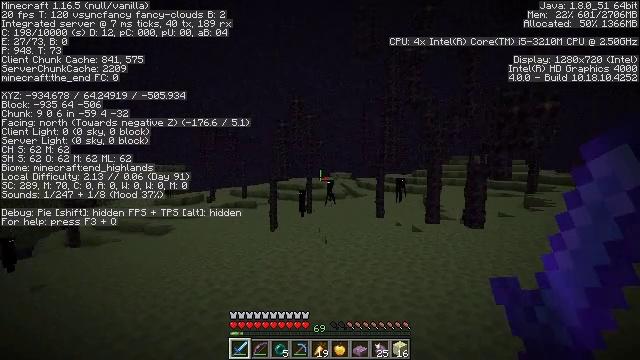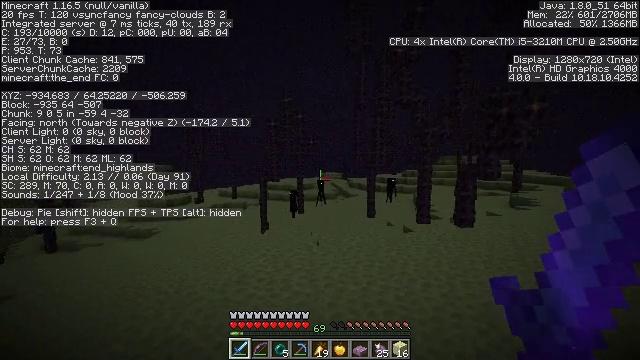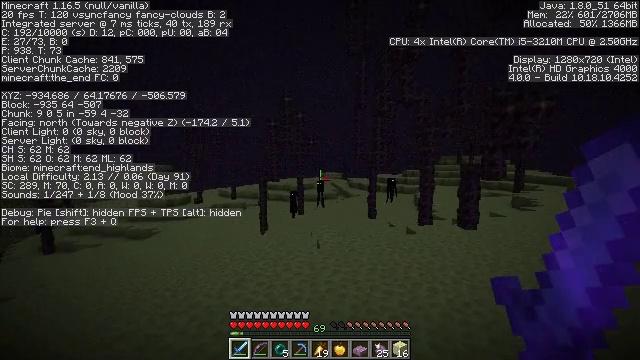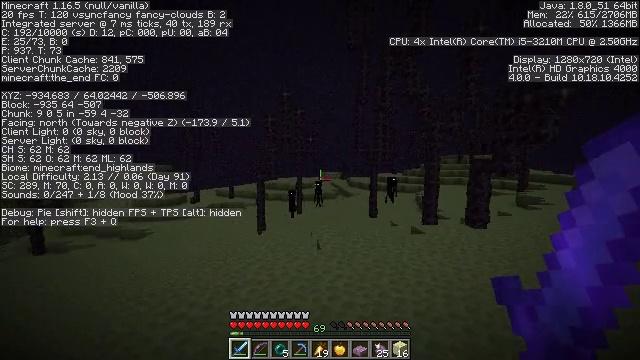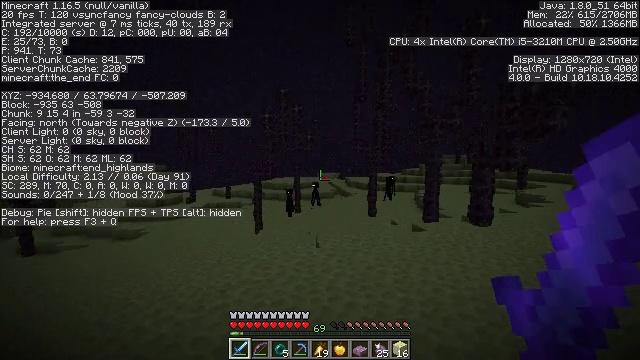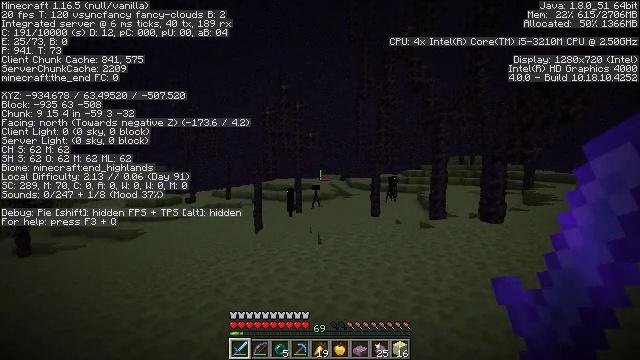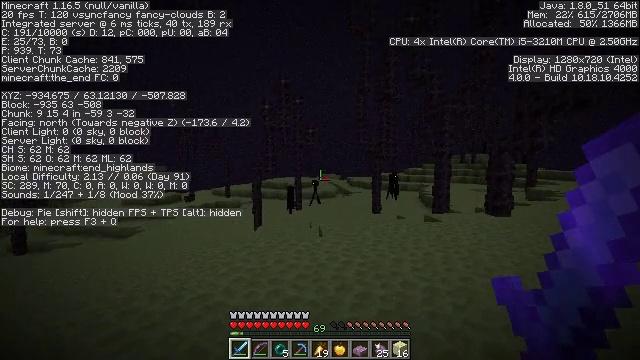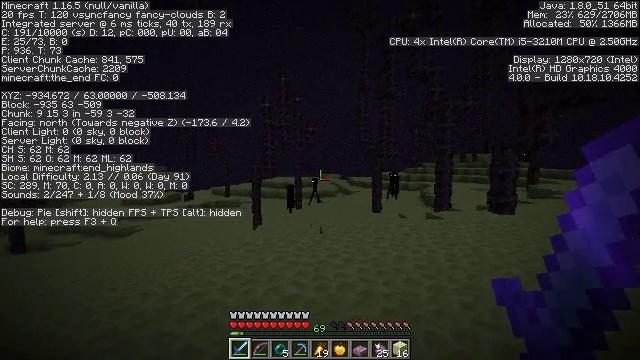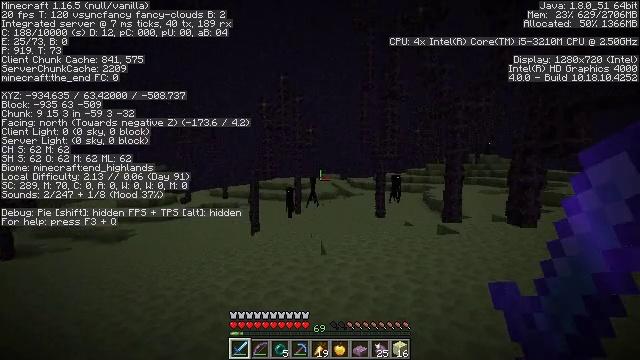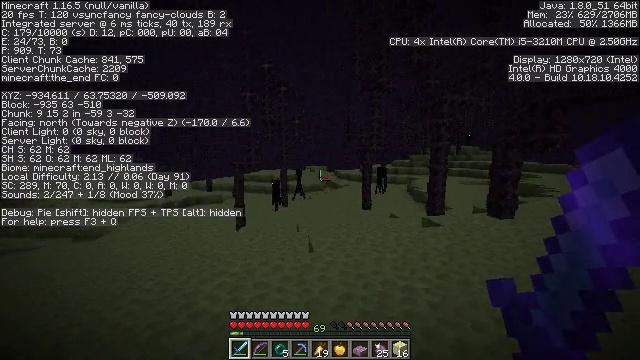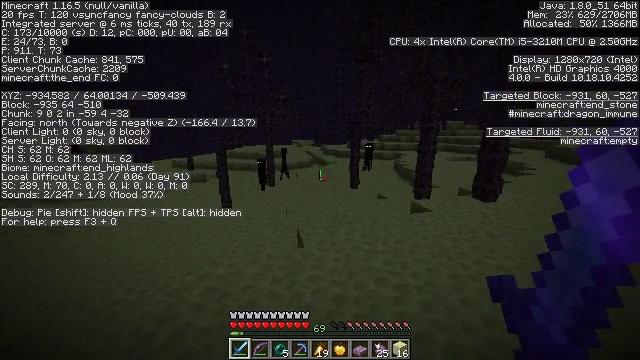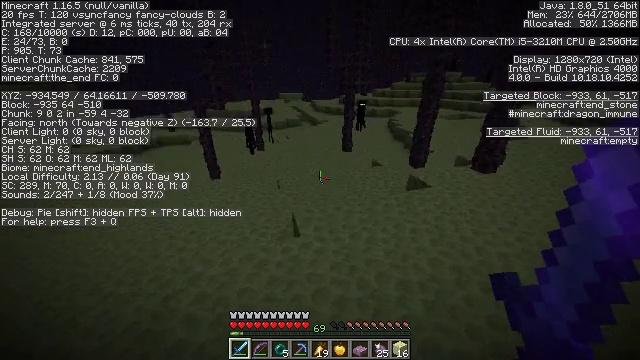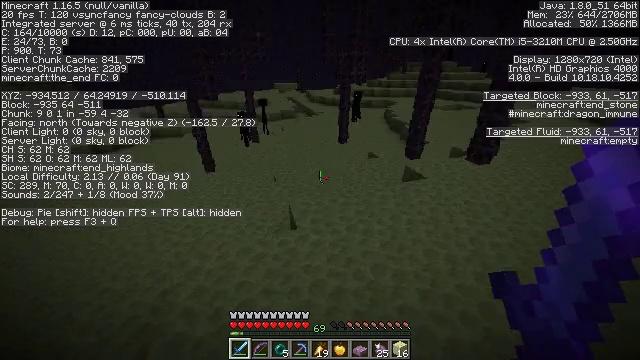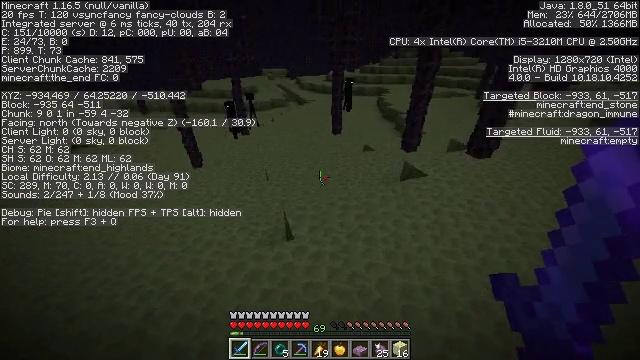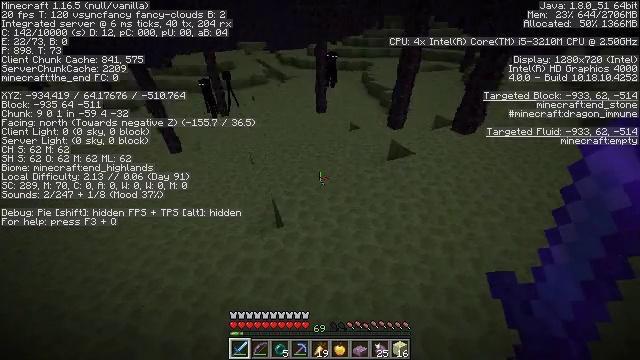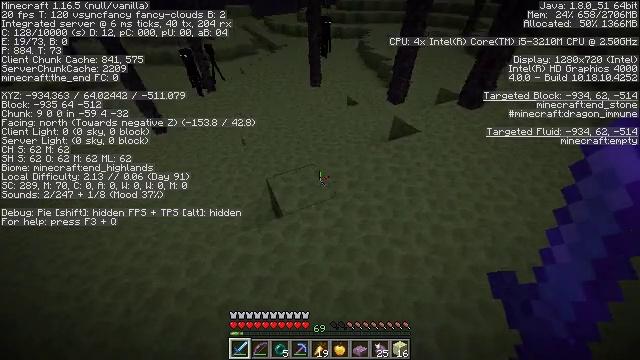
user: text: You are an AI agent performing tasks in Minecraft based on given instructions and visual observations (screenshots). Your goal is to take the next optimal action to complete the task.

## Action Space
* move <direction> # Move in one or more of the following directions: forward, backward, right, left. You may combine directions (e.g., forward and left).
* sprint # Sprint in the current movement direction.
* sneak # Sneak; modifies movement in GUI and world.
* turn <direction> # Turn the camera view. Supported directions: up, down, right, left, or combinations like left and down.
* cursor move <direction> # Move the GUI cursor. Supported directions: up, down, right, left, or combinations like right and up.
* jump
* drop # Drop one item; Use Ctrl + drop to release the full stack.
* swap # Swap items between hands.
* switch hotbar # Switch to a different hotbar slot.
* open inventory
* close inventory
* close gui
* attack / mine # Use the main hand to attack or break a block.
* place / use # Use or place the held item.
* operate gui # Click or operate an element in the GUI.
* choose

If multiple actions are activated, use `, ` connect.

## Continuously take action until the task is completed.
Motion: motion action
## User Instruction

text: Dig the end stone for building materials.
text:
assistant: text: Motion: move forward, sprint, turn right, jump
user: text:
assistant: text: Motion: move forward, sprint, jump
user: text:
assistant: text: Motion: move forward, sprint, jump
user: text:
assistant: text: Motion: move forward, sprint, jump
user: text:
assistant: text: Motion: move forward, sprint, jump
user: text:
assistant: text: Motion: move forward, sprint, jump
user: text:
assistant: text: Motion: move forward, sprint, jump
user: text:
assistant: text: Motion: move forward, sprint, jump
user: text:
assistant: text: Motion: move forward, sprint, turn right and down, jump
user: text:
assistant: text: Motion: move forward, sprint, turn right and down, jump
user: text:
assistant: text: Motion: move forward, sprint, turn right and down, jump
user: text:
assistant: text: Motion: move forward, sprint, turn right and down, jump
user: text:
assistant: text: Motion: move forward, sprint, turn right and down, jump
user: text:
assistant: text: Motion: move forward, sprint, turn right and down, jump
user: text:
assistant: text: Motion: move forward, sprint, turn right and down, jump
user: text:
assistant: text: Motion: move forward, sprint, turn down, jump
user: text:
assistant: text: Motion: move forward, sprint, turn left and down, jump
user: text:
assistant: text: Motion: move forward, sprint, turn down, jump
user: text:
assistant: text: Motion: move forward, sprint, turn down, jump
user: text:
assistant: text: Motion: move forward, sprint, jump
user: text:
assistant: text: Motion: move forward, sprint, jump
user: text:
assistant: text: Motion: move forward, sprint, turn left and down, jump
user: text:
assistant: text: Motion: move forward, sprint, jump
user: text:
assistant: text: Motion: move forward, sprint, turn left and down, jump
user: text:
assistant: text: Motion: move forward, sprint, jump
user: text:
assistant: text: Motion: move forward, sprint, jump
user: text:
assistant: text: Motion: move forward, sprint, jump
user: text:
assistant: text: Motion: move forward, sprint, jump
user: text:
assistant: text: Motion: move forward, sprint, jump
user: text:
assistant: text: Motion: move forward, sprint, jump